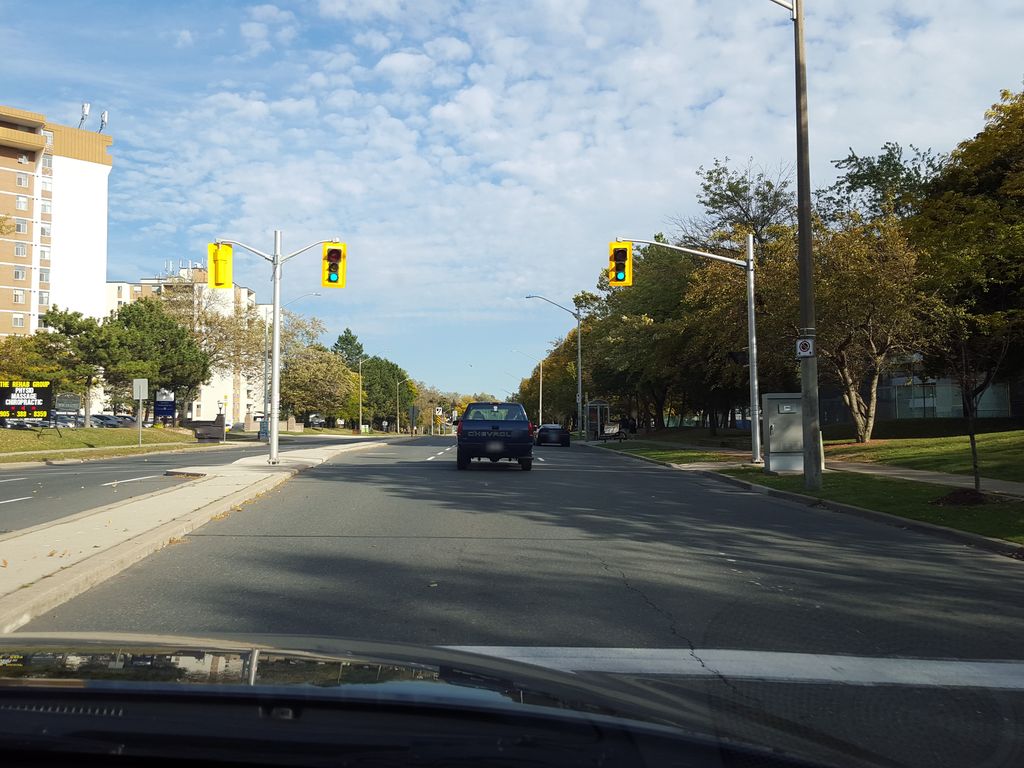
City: hamilton